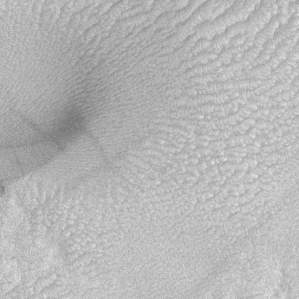
Label: frost